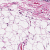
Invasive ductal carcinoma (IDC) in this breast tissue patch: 0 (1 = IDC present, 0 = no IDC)